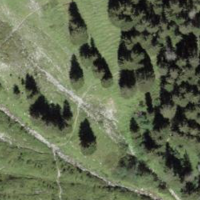
EUNIS habitat code: 23
Species observed at this site:
Prunella vulgaris